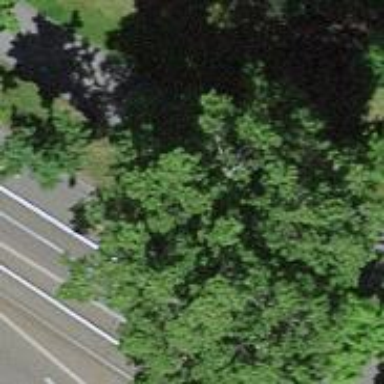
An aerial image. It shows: Tree-lined avenue.